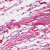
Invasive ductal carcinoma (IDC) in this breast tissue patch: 0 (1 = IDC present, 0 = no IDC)